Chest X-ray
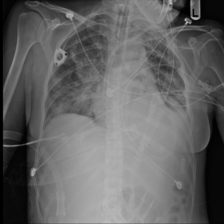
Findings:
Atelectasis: positive
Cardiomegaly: negative
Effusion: negative
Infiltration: negative
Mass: negative
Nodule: negative
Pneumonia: negative
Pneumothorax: negative
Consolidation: positive
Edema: negative
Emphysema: negative
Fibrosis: negative
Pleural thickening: negative
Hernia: negative